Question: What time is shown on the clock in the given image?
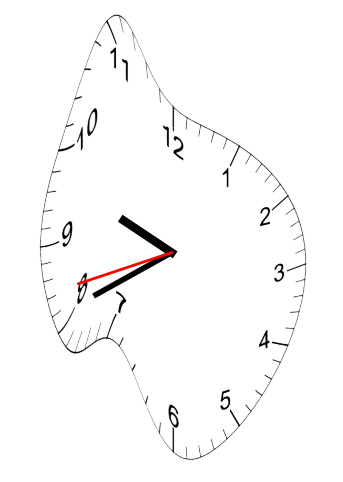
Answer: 09:40:42